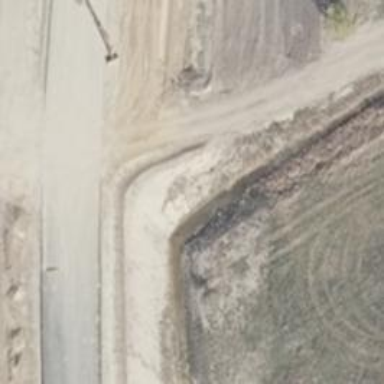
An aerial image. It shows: Culvert tunnel.